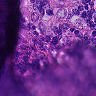
Metastatic tissue present: yes